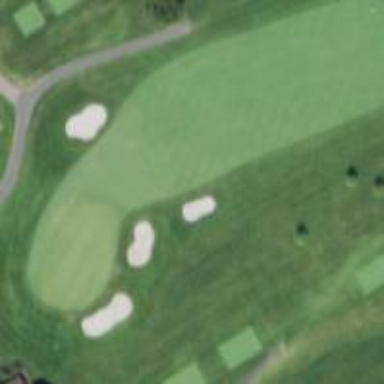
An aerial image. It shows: View of golf hole.